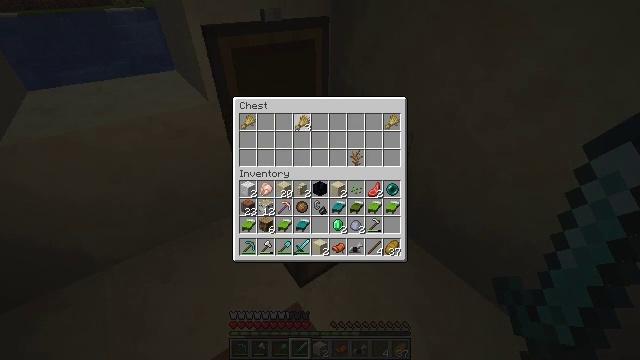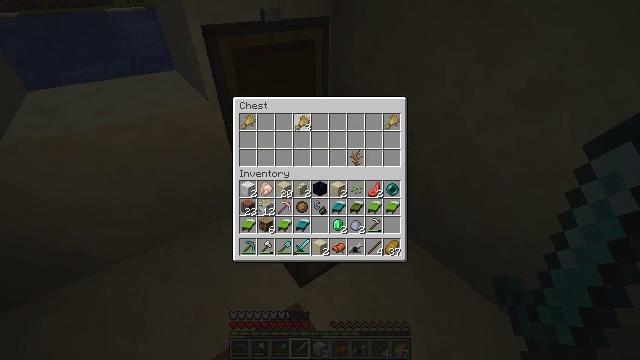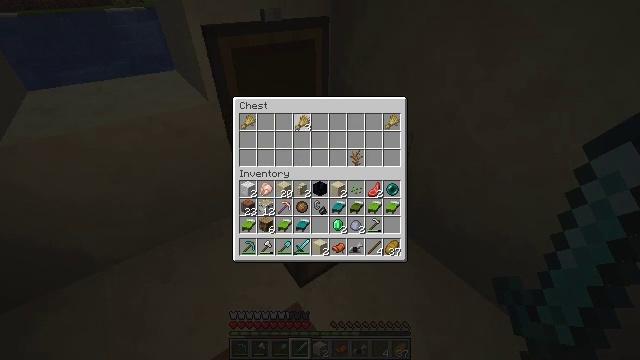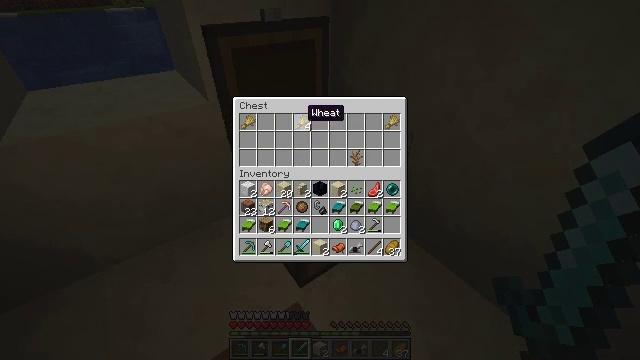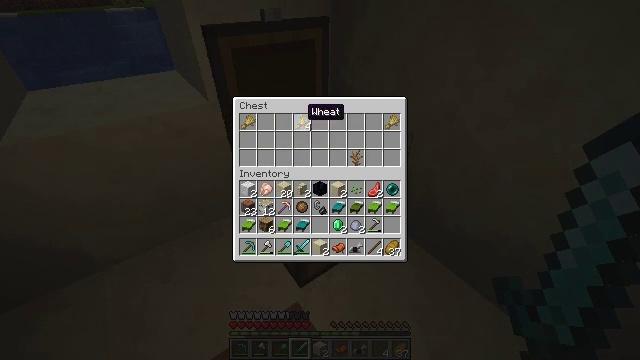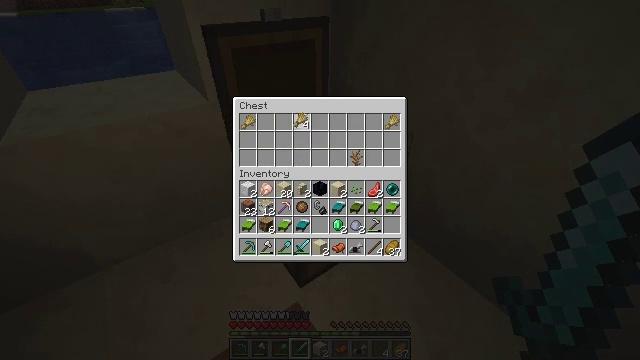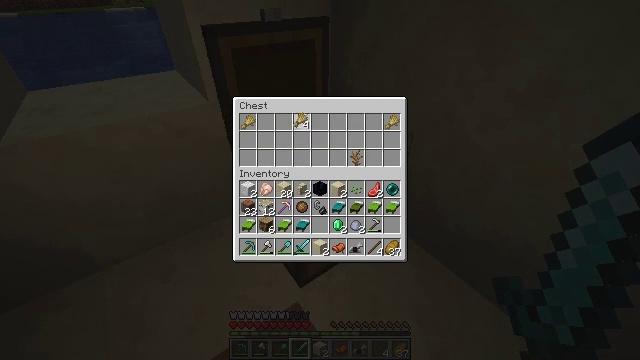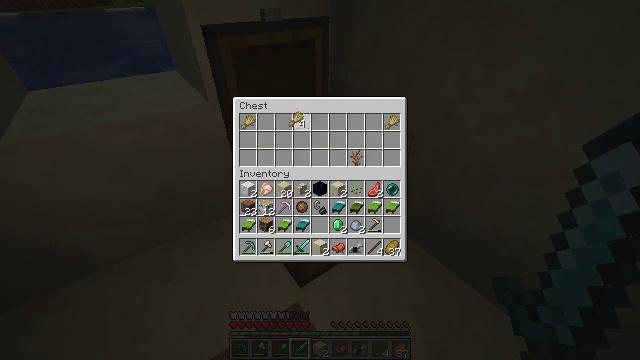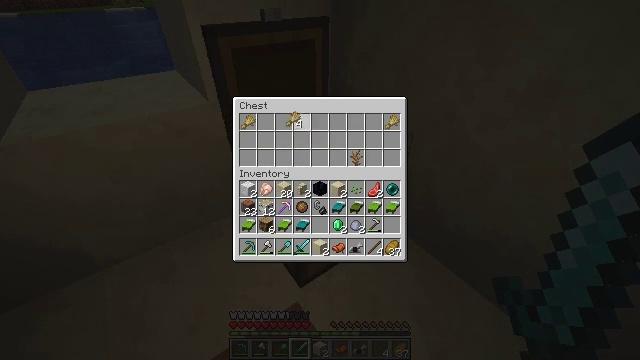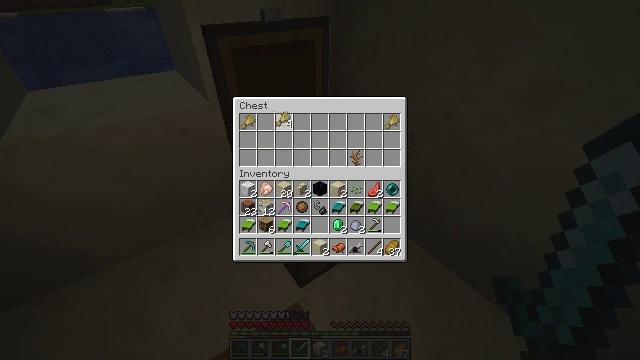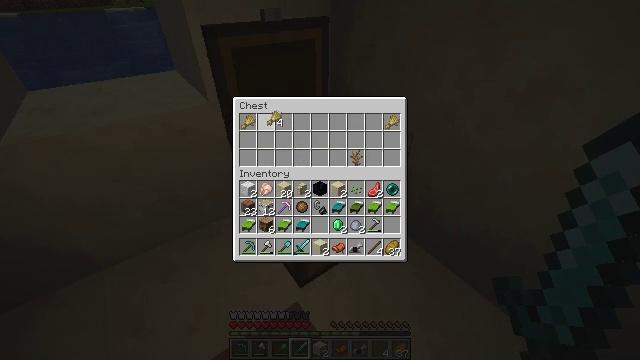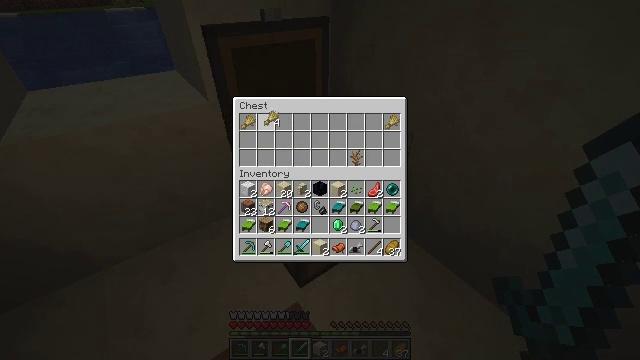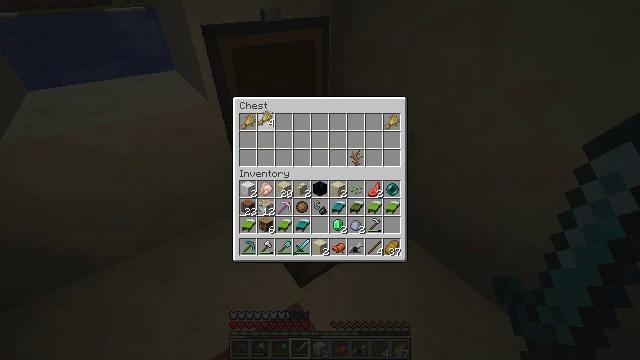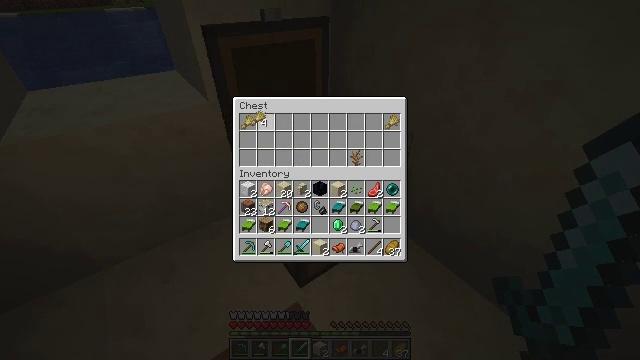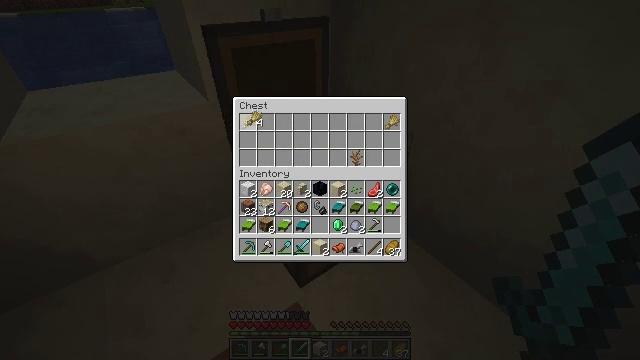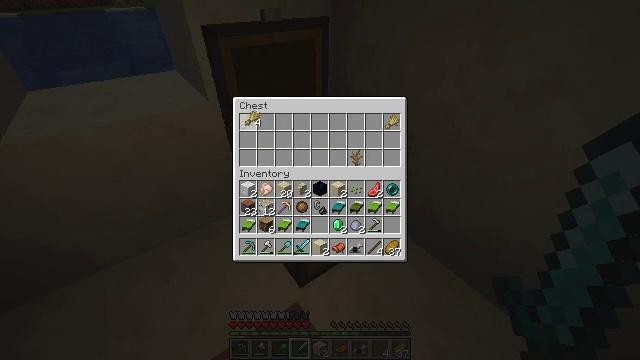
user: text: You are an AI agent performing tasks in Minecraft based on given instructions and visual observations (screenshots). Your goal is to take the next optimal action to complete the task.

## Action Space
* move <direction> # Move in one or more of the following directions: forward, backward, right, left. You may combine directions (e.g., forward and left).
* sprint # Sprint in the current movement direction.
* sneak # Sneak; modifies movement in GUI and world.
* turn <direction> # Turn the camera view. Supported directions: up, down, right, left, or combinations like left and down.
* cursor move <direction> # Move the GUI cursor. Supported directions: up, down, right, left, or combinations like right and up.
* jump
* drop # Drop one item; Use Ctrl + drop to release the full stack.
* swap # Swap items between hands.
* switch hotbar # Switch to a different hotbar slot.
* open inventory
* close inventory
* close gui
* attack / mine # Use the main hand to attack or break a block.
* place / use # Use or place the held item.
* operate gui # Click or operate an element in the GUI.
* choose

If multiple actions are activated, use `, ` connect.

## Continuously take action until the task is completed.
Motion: motion action
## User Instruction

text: Dismantle the green bed for relocation.
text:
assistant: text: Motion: operate gui
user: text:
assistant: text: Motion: operate gui
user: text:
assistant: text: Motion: no_op
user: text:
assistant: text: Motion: no_op
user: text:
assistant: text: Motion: operate gui
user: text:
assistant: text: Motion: operate gui
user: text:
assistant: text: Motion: no_op
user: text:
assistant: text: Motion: no_op
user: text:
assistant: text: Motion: cursor move left
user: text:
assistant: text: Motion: cursor move left
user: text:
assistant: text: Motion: no_op
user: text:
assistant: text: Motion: no_op
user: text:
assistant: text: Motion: no_op
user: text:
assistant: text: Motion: no_op
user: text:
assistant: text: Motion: no_op
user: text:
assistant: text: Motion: operate gui
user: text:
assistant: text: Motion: operate gui
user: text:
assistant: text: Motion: operate gui
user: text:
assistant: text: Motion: no_op
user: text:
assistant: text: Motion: no_op
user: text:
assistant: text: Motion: operate gui
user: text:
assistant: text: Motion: operate gui
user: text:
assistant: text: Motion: cursor move right
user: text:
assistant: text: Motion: cursor move right
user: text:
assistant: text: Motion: cursor move right
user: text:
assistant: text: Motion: cursor move right
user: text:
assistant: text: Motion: no_op
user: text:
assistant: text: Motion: no_op
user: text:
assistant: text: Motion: no_op
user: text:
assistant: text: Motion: no_op